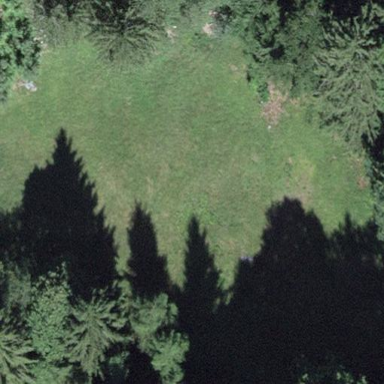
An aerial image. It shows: Beautiful meadow.